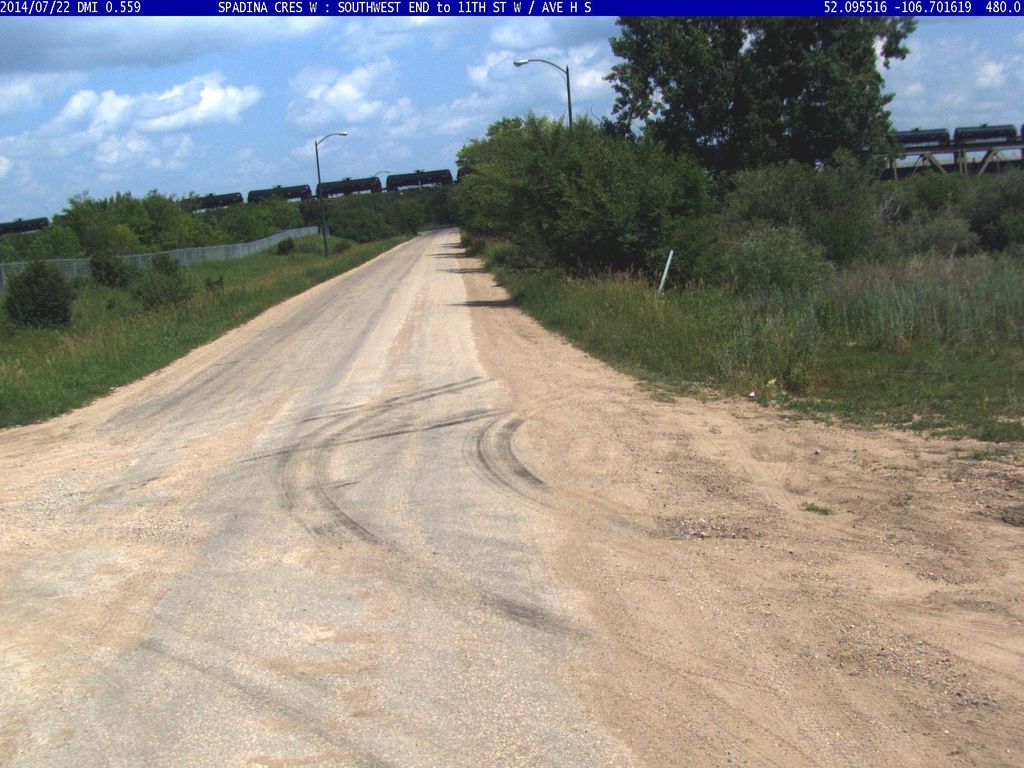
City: saskatoon